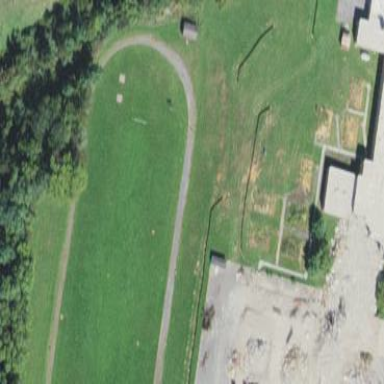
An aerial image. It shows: Track in leisure land.